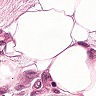
Metastatic tissue present: yes